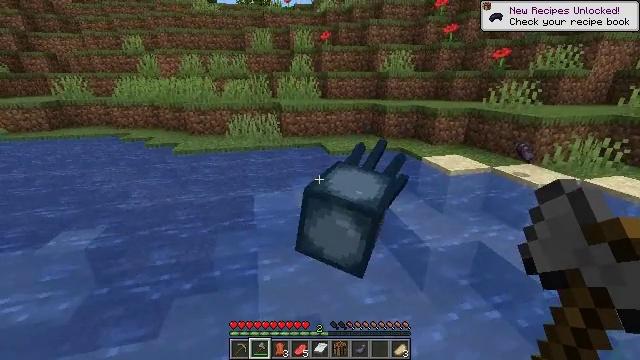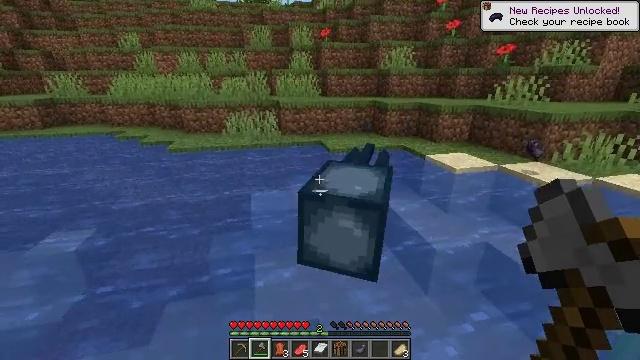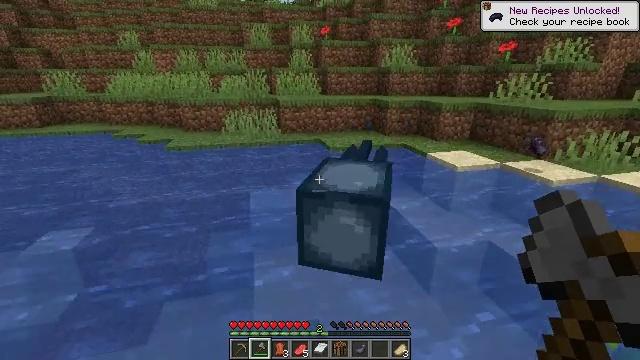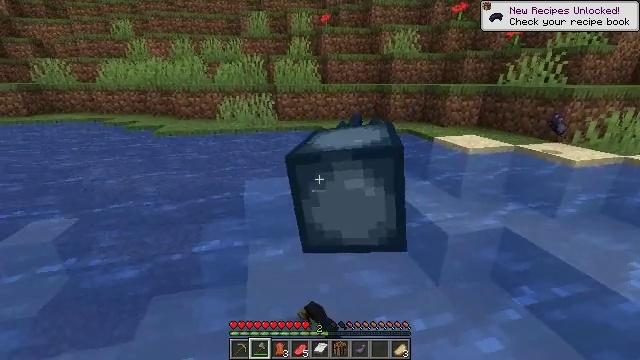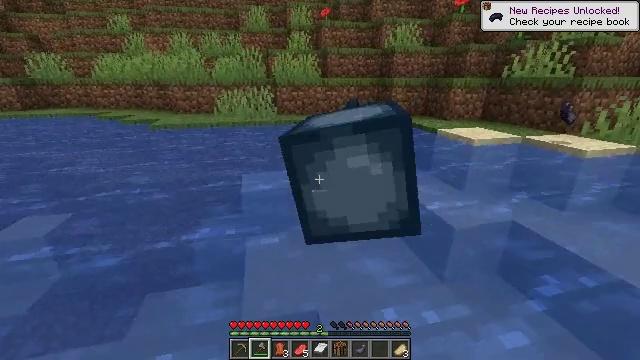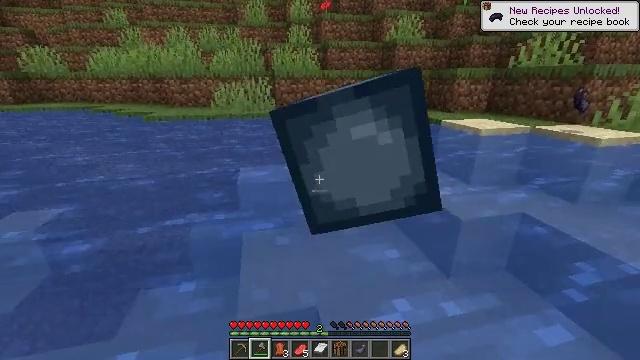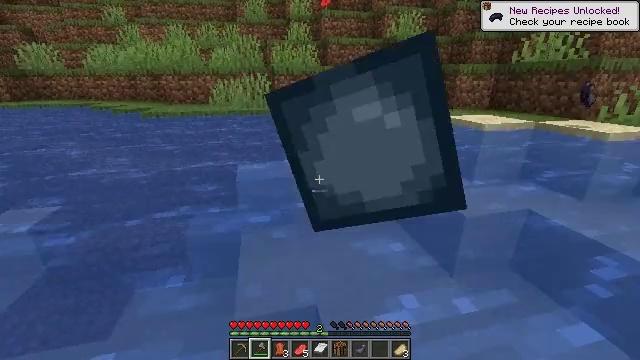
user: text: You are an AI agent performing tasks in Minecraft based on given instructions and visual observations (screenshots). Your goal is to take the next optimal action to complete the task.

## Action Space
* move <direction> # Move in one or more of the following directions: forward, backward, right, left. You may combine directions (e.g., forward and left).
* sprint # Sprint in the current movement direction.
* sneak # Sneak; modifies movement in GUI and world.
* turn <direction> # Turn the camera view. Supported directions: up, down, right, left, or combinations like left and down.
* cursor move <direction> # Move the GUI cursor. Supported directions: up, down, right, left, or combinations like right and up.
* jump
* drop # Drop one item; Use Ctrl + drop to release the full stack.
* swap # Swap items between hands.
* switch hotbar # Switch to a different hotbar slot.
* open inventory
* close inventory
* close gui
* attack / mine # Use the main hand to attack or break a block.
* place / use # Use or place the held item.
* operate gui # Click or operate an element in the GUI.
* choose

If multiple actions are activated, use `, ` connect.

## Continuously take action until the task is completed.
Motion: motion action
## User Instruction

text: Kill the squid.
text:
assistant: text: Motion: move forward, jump
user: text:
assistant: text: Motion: move forward, attack / mine
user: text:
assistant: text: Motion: move forward, attack / mine
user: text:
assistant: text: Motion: move forward, attack / mine
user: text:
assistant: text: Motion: move forward
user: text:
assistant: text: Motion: move forward
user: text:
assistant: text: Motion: no_op